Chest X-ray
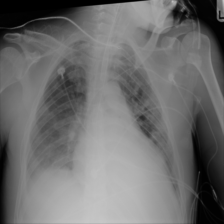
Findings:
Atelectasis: negative
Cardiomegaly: negative
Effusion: positive
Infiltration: positive
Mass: positive
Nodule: negative
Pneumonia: negative
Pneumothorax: negative
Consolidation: negative
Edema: negative
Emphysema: negative
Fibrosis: negative
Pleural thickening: negative
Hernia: negative